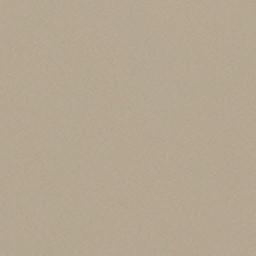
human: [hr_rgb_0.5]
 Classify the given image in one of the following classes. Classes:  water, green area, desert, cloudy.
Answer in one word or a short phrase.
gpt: desert